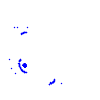
Particle: pion